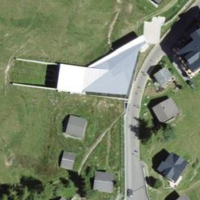
EUNIS habitat code: 26
Species observed at this site:
Arnica montana
Aquila chrysaetos
Nucifraga caryocatactes